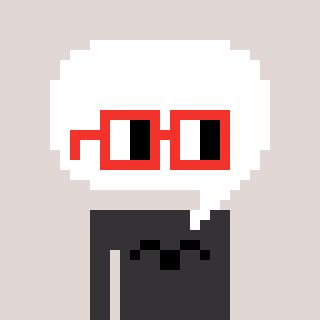
a pixel art character with square red glasses, a speech bubble-shaped head and a grayscale-colored body on a warm background